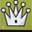
Piece: wQ